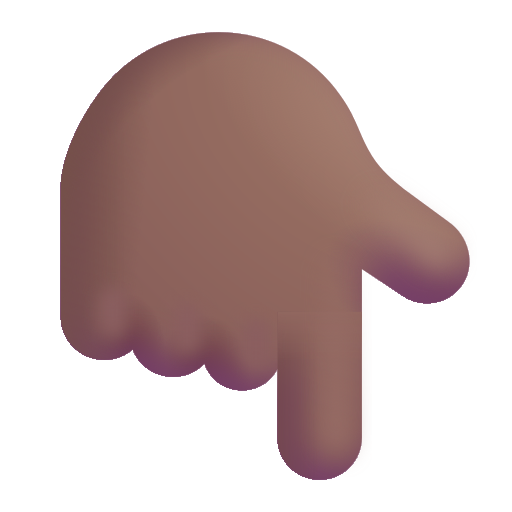
backhand index pointing down color  dark